Question: I am making a website on my computer and I have a navigation bar at the top. The links there look like they are part of a sentence, and so I'm trying to make a bigger gap between them. I have tried using spaces between the '<a></a>''s, but the spaces didn't appear in the page.
HTML (Nav. Bar):
'''
<div id='header'>
<img id='tlogo' src="http://i.imgur.com/lVbnNwy.png?1">
<a class="dif2" href="http://localhost:8080/Howl/Home.html">Home</a>
<a class="dif2" href="http://localhost:8080/Howl/Rules.html">Rules</a>
</div>
'''
Screenshot of the Nav. Bar:

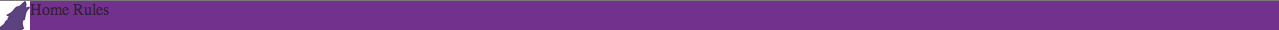
Answer: You could add CSS
'''
#header a{
display:block;
padding:8px 16px;
}
'''